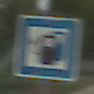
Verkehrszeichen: LadestationFuerElektrofahrzeuge
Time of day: MorningAfternoon
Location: Outdoor (Suburban)
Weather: PartlyCloudy
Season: NotSpecified
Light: Natural